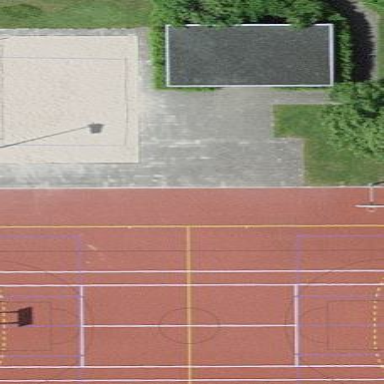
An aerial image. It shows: Handball pitch with tartan surface.